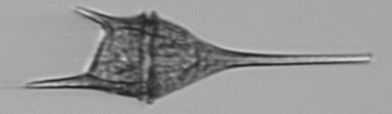
Label: Tripos_lineatus